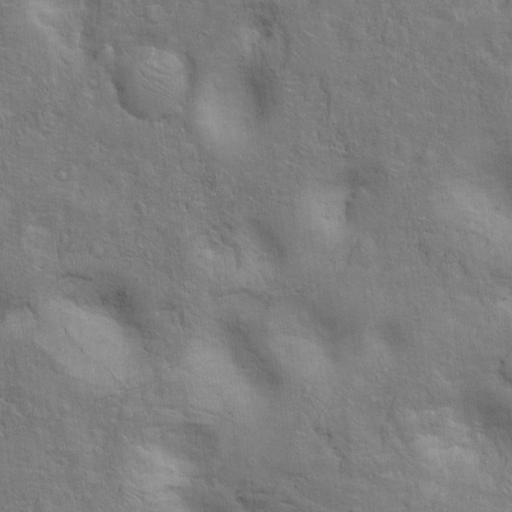
Classes present: Background, Cone